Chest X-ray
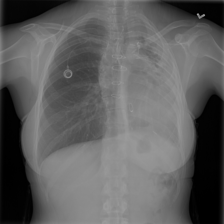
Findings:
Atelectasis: negative
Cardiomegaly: negative
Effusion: negative
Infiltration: negative
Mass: negative
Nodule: negative
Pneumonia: negative
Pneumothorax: negative
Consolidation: negative
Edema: negative
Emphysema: negative
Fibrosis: negative
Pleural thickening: positive
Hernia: negative